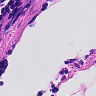
Metastatic tissue present: no